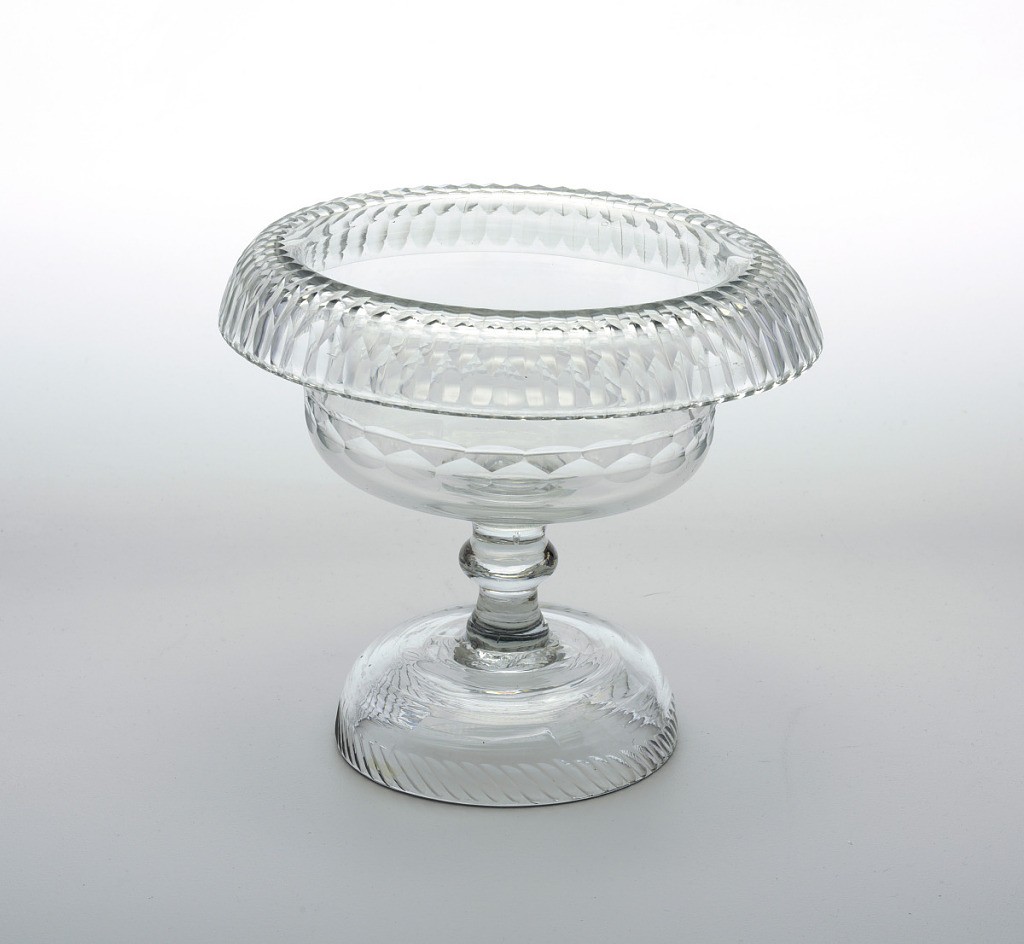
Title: Bowl
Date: ca. 1800
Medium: Glass
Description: Round bowl with large turned-over rim, sits on tall stem with central knop, high domed base with cut blazes at bottom edge; sides of bowl cut with double band of facets, a triple band of facets on over-turned rim; pontil mark bottom; glass dark clear.